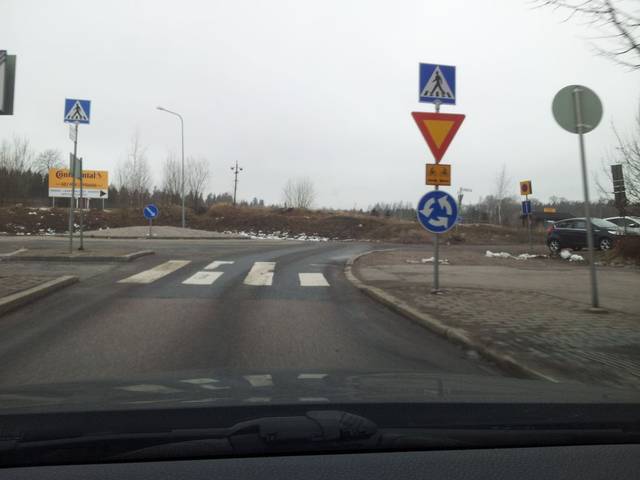
Region: Finland
Coordinates: 60.217, 24.801